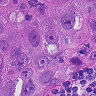
Metastatic tissue present: yes